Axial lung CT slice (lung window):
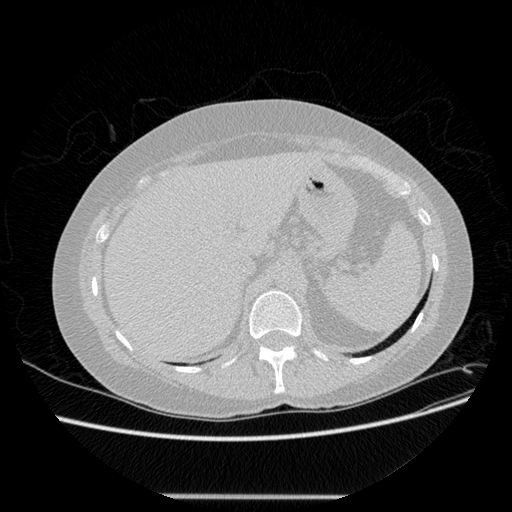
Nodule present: no